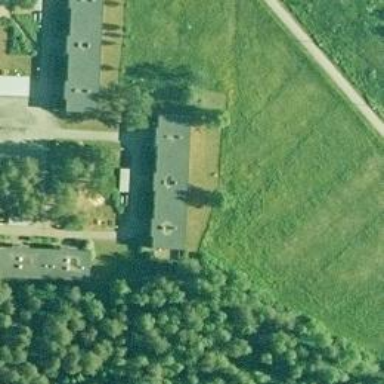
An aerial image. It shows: Driveway.